Question: Our implementation of SyncAdapter is not syncing with android version 4.4.4. Works well with lower API devices.
Our app uses an <URL> and started having trouble with the SyncAdapter. Here's the xml config:
'''
<sync-adapter
xmlns:android="http://schemas.android.com/apk/res/android"
android:contentAuthority="our.provider"
android:accountType="our.authenticator"
android:userVisible="false"
android:allowParallelSyncs="false"
android:isAlwaysSyncable="true"
android:supportsUploading="true" />
'''
Even if I put the manual and expedited flags the sync doesn't trigger:
'''
Bundle bundle = new Bundle();
bundle.putBoolean(ContentResolver.SYNC_EXTRAS_MANUAL, true);
bundle.putBoolean(ContentResolver.SYNC_EXTRAS_EXPEDITED, true);
ContentResolver.requestSync(SyncAdapter.dummyAccount(context), SYNC_PROVIDER, bundle);
'''
I'm trying this over WiFi and with the power cord connected to dismiss any power usage-related optimisations. The target SDK is set to the latest version:
'''
<uses-sdk
android:minSdkVersion="10"
android:targetSdkVersion="20" />
'''
And I have <URL>:
'''
<uses-permission android:name="android.permission.INTERNET" />
<uses-permission android:name="android.permission.WRITE_SYNC_SETTINGS" />
<uses-permission android:name="android.permission.READ_SYNC_SETTINGS" />
<uses-permission android:name="android.permission.READ_SYNC_STATS" />
<uses-permission android:name="android.permission.AUTHENTICATE_ACCOUNTS" />
'''
There's one thing that strikes me as unusual. The devices report API level = 19, but the SDK says API 19 is equivalent to android 4.4., instead of android 4.4.4:

Could this be related to this issue?
Sorry for not being more helpful or descriptive, but I'm truly out of clues on how to proceed debugging this issue. Thanks in advance.
## Edit
Further thoughts:
- Seems to be related to the exponential backoff algorithm that is used when a sync fails. I ended up canceling the request before starting a new one and using a manual sync (ignores backoff). I know this is not ideal, but in my use case the user expects data to be synced inmediately. Make sure to give SyncManager a look: <URL>.
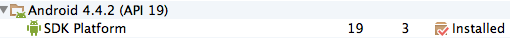
Answer: While not an answer, <URL> may help. It is, to the best of my knowledge, a completely minimal SyncAdapter.
The example does have an AccountAuthenticator component. The AccountAuthenticator is required only if there are calls to one of the methods.
As noted in the comments, I tried to duplicate your issue, using this minimal example, and could not do so. Perhaps you can start with it and build to something that fails.